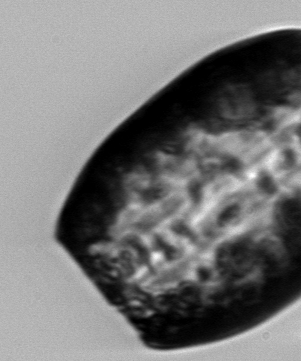
Label: Coscinodiscus